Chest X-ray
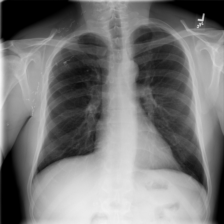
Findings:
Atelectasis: negative
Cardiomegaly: negative
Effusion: negative
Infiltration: negative
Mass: negative
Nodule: negative
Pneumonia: negative
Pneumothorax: negative
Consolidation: negative
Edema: negative
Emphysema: negative
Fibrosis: negative
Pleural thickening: negative
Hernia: negative